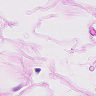
Metastatic tissue present: no